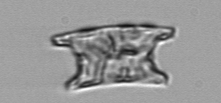
Label: Eucampia